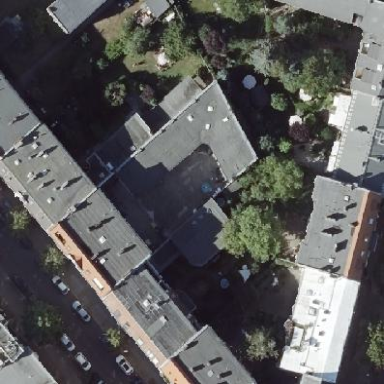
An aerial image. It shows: Part of building.